Field crop: maize
Growth stage: 2
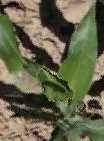
Species: maize